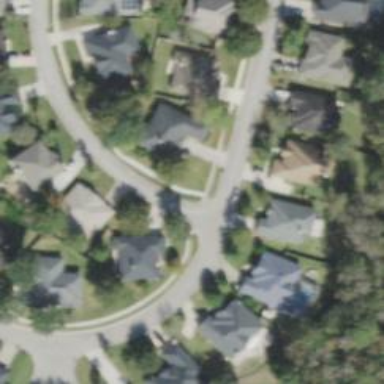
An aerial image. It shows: Residential road with sidewalk on the left side.